The picture encodes a bearing's raw vibration samples as pixel intensities in a 2-D grid. Diagnose the bearing from this image, choosing from: normal, inner_race, outer_race, ball.
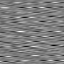
Answer: inner_race